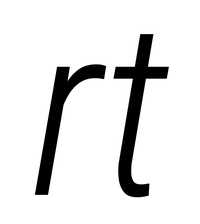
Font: Roboto-Italic_Condensed_Light_Italic